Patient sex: M
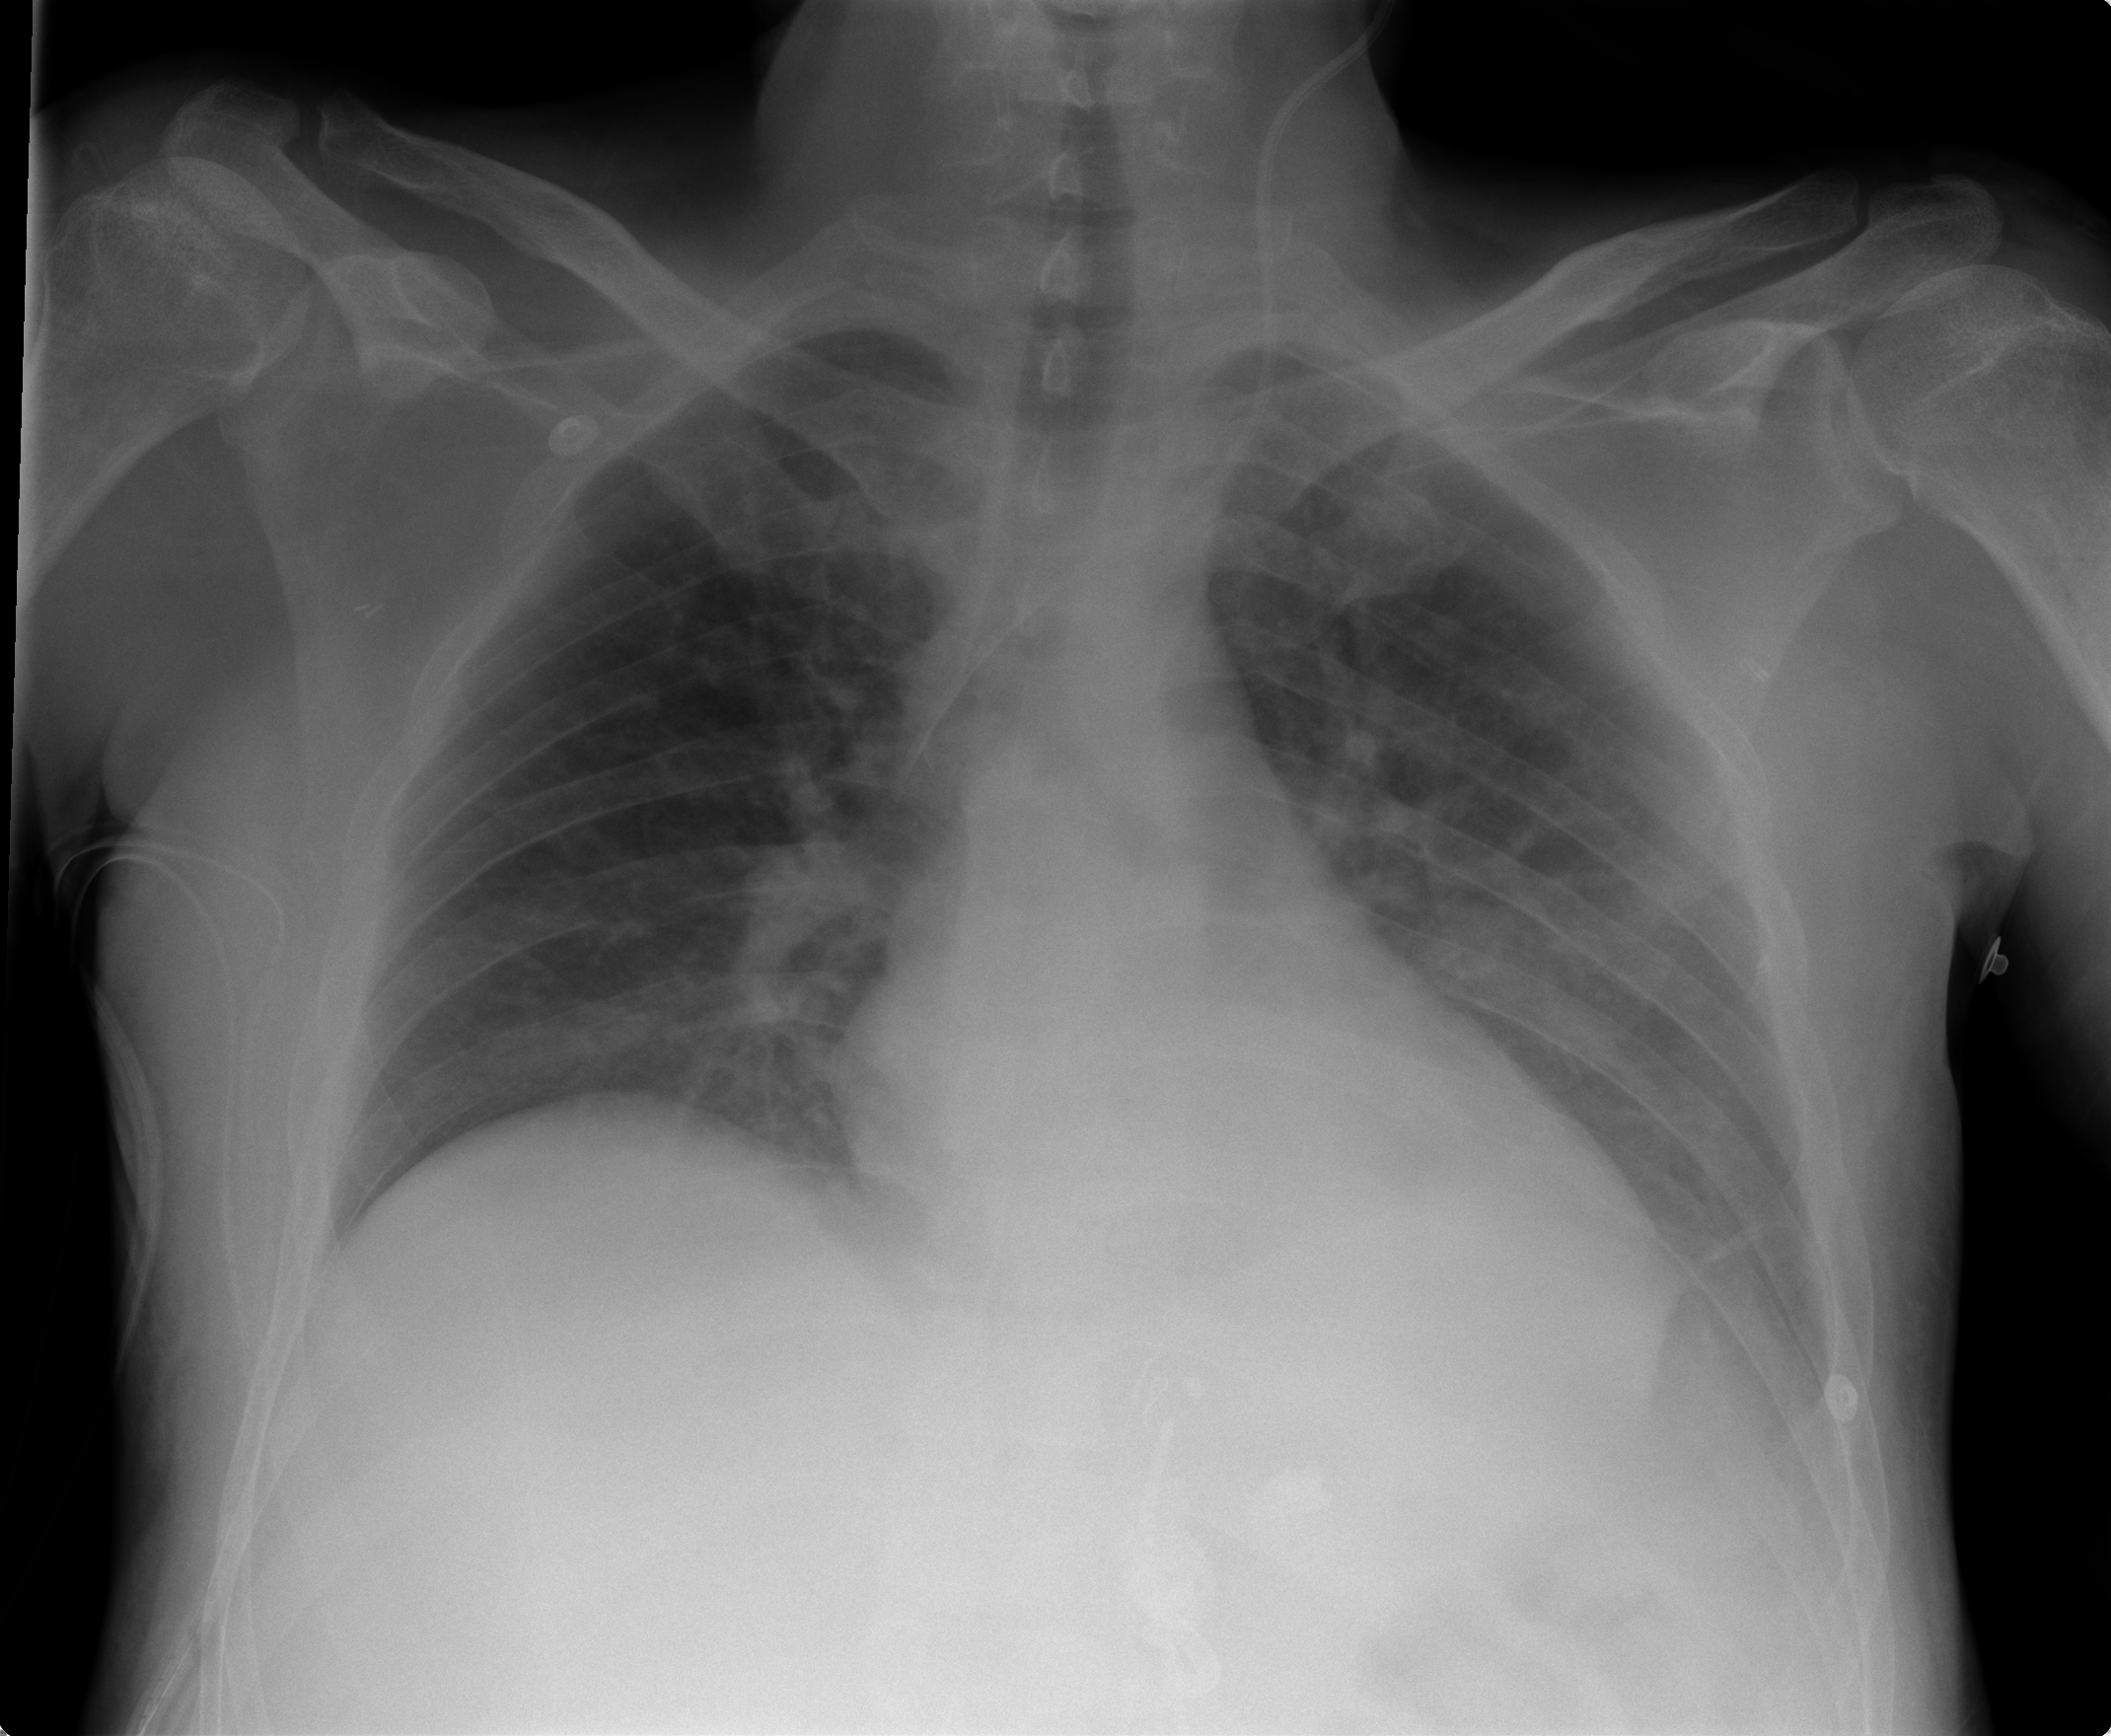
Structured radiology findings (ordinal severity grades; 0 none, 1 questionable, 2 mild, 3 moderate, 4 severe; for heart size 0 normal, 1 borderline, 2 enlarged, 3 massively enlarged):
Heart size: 2
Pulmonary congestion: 1
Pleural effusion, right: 0
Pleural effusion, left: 2
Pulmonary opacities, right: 0
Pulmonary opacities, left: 1
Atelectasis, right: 1
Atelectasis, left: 2